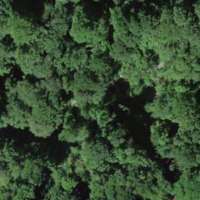
EUNIS habitat code: 41
Species observed at this site:
Circaea lutetiana
Acer pseudoplatanus